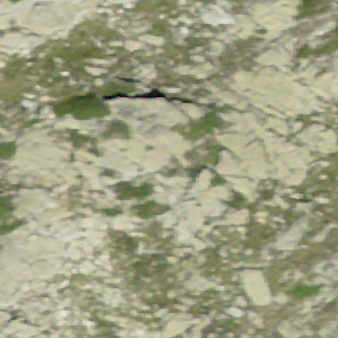
Label: other